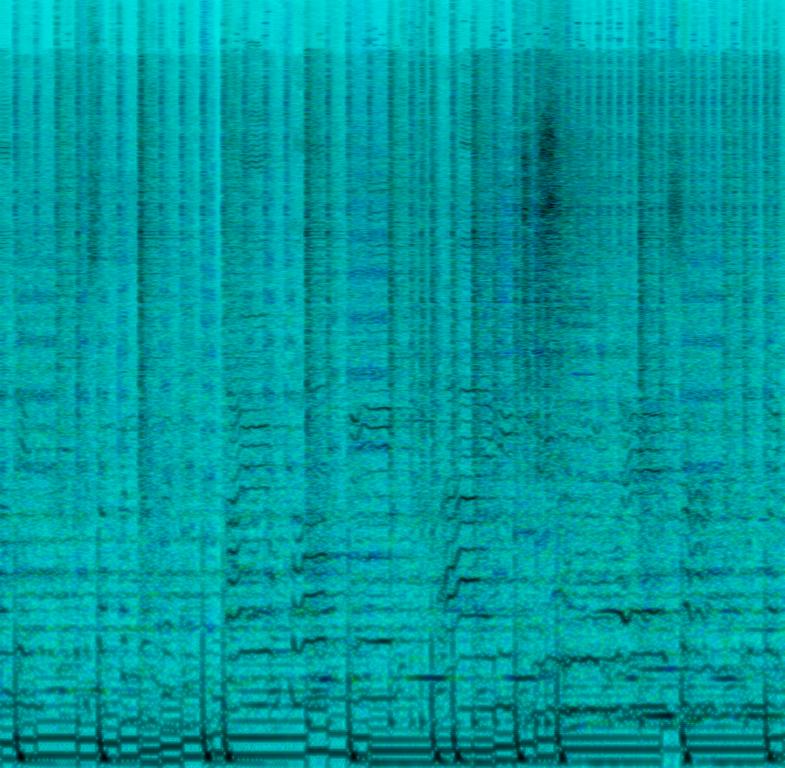
This slow pop song features a male voice singing the main melody. Another male voice sings backing voices in harmony with the main melody. A synth plays the same melody as the main voice using staccato notes. This is accompanied by percussion playing a trap beat. The bass plays the root notes of the chords and flourishes during chord changes. The bass notes are played without pausing in between notes. Instead, the notes are slid into each other. The mood of this song is romantic. This song can be played in a heartbreak scene in a romantic movie.